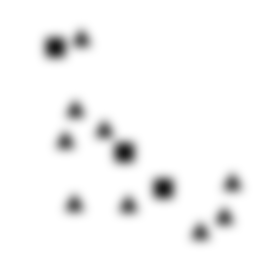
Squares: 3
Triangles: 9
Stars: 0
Total shapes: 12